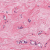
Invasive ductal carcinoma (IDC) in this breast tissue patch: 0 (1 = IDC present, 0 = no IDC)